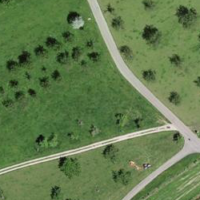
EUNIS habitat code: 25
Species observed at this site:
Milvus milvus